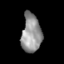
Tissue: skin
Cell type: Others
Senescence score: 0.7033
Nuclear area (px): 737
Mean DAPI intensity: 148.701